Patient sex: M
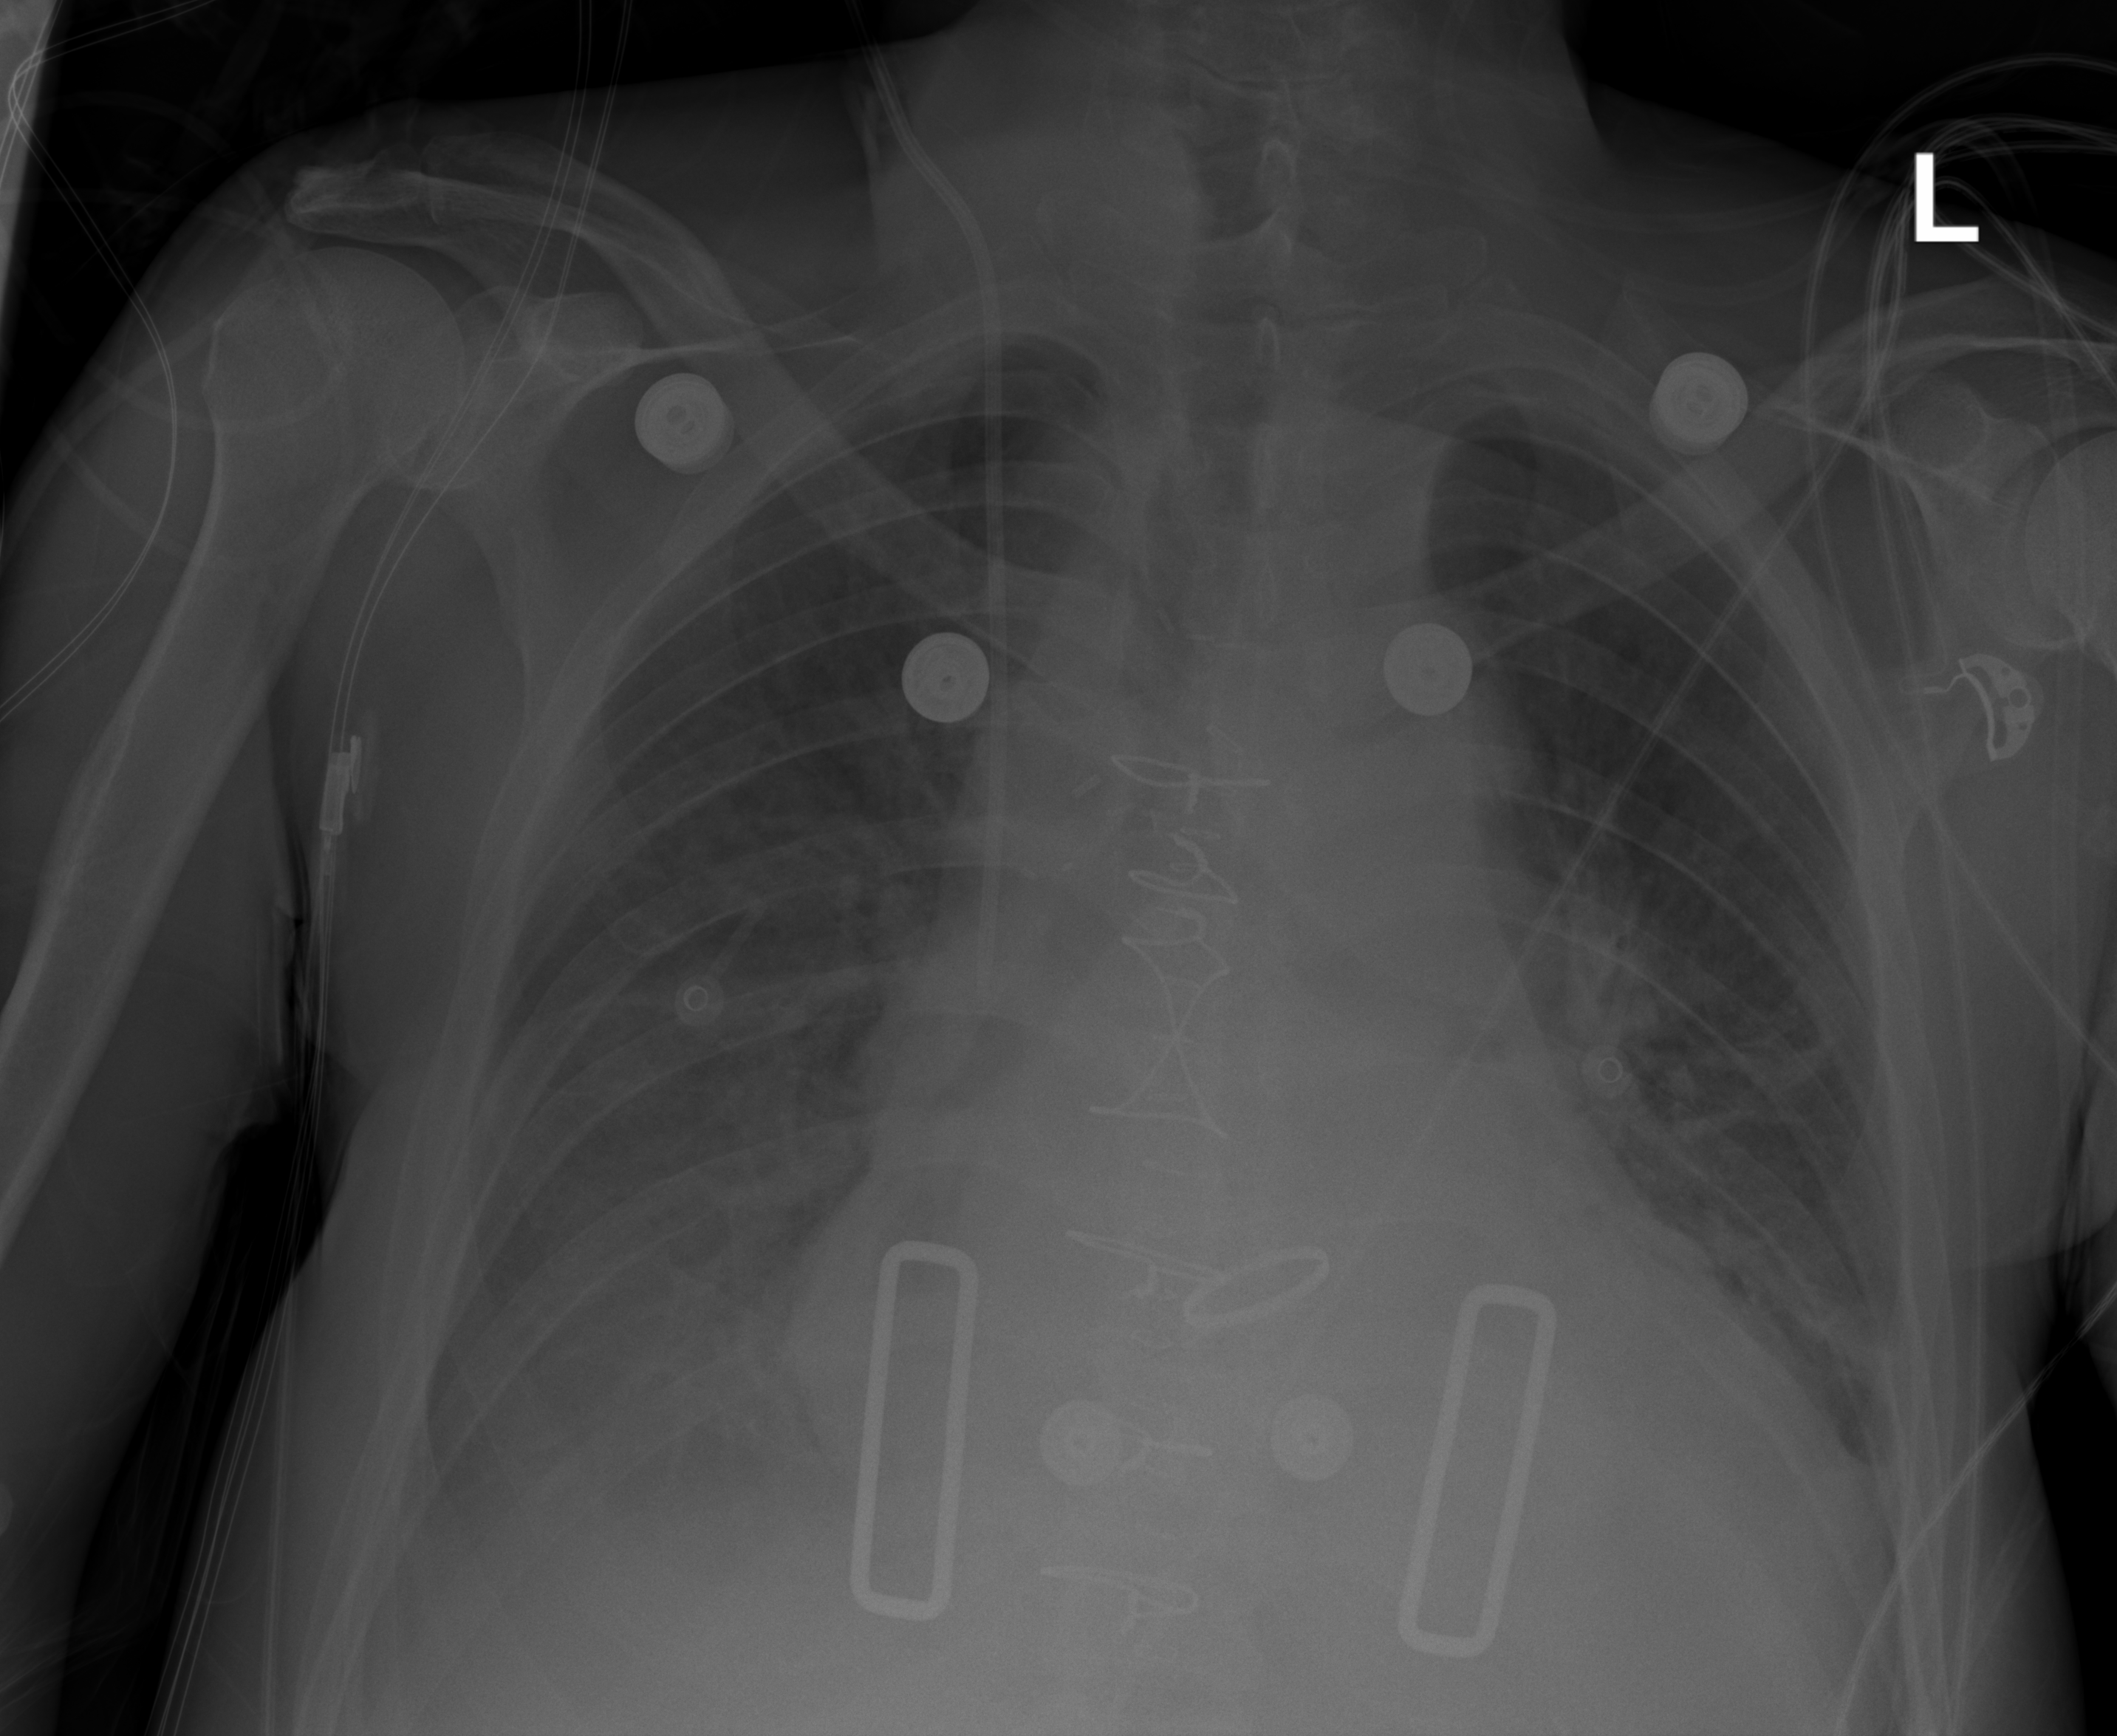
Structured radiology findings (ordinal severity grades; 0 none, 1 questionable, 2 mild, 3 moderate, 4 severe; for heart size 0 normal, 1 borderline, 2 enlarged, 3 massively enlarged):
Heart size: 2
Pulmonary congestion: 2
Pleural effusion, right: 3
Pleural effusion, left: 2
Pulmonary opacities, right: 2
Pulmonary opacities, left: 2
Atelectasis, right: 3
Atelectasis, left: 3